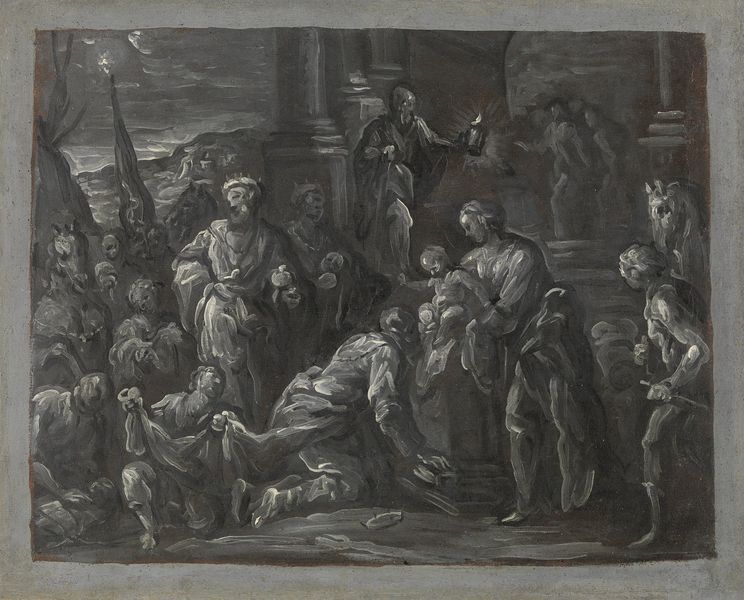
Titel: De Aanbidding der Koningen
Künstler: Andrea Michieli
Standort: Amsterdam
Institution: Rijksmuseum
Schlagwörter: christ, gravure, peinture, marie, bible, présentation, rois mage